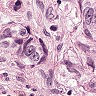
Metastatic tissue present: yes